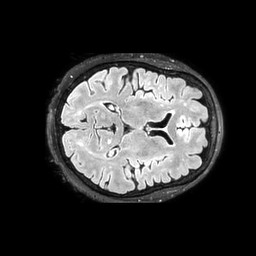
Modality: FLAIR
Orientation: axial
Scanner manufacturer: philips
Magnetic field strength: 3 T
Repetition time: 4.8 s
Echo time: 0.34 s